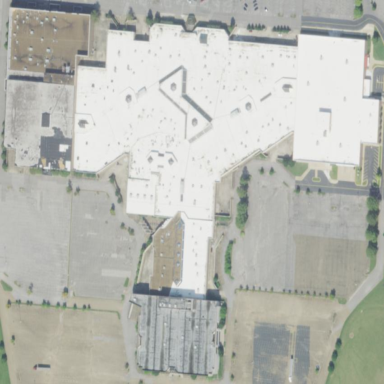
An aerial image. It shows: Mall building.